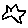
Label: star